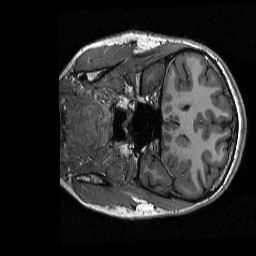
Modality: T1w
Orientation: coronal
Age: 35
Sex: female
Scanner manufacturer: siemens
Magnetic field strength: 3 T
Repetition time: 2.3 s
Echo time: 0.00298 s